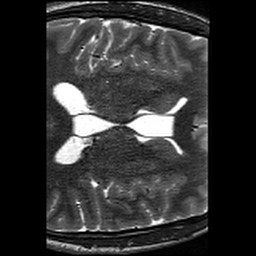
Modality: T2w
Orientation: axial
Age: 26
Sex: male
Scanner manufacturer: siemens
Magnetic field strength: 3 T
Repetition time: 13.15 s
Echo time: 0.082 s